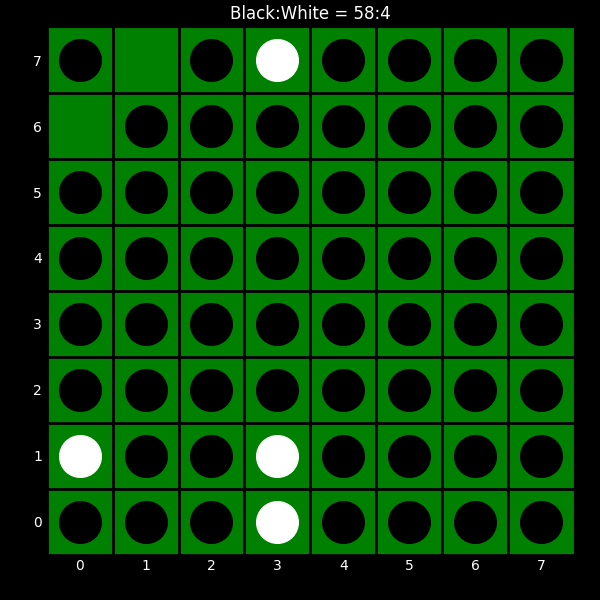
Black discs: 58
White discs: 4